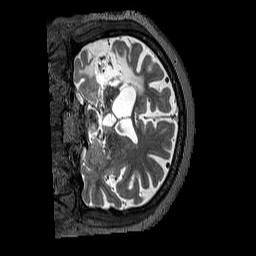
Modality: T2w
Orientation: coronal
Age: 54
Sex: male
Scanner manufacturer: siemens
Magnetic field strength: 3 T
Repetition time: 3.2 s
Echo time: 0.567 s